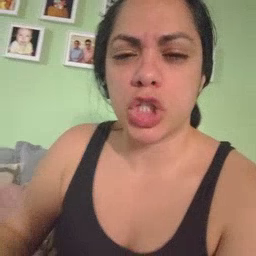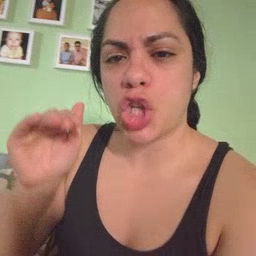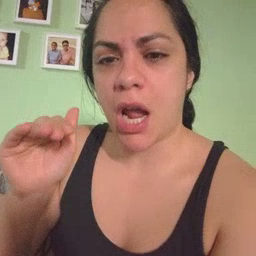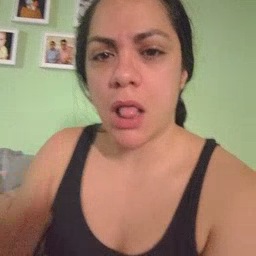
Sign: child